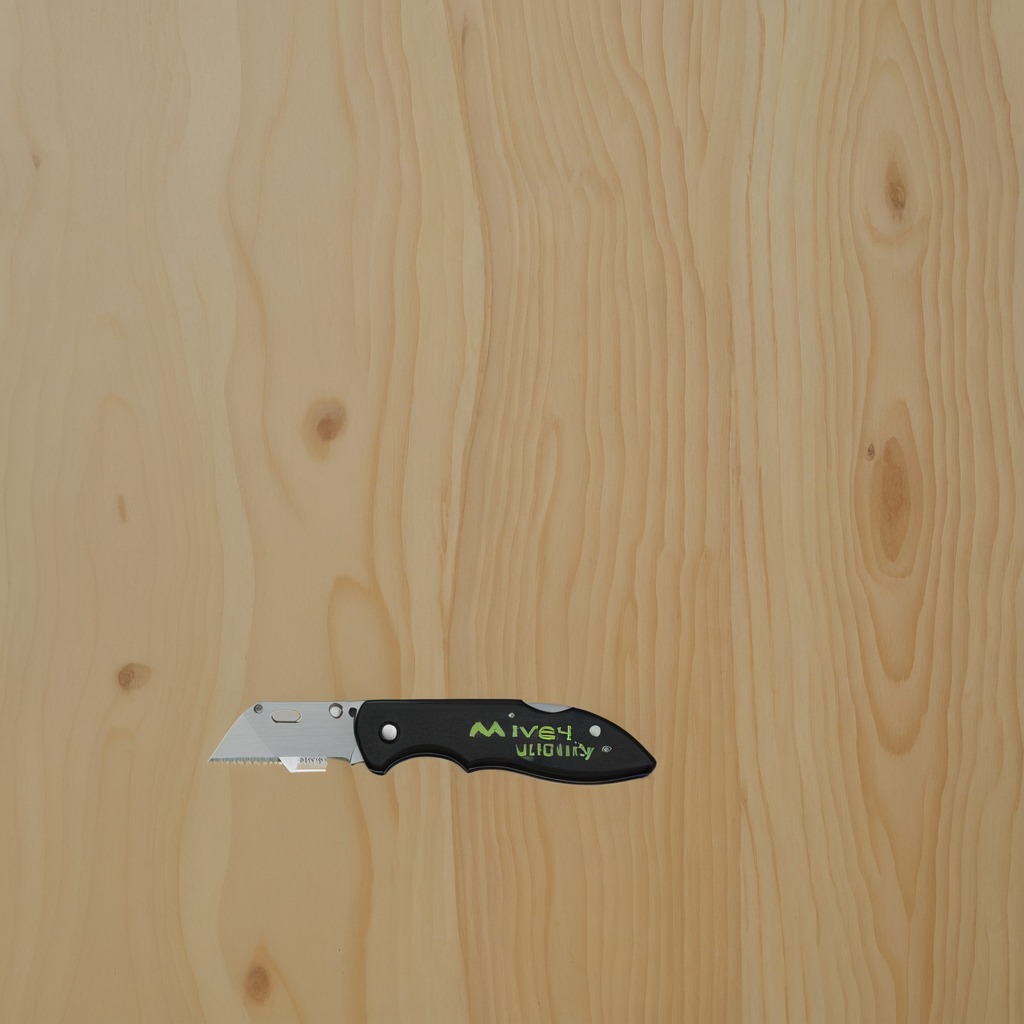
A utility knife is lying on a plywood surface in a paint workshop lit by afternoon window light.